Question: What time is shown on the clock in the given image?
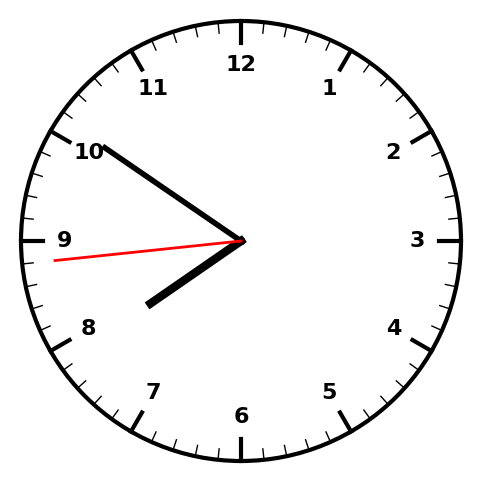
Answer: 07:50:44